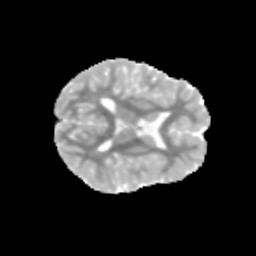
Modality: MD
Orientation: axial
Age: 9
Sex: male
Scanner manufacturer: siemens
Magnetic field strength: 3 T
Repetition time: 3.8 s
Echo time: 0.07 s